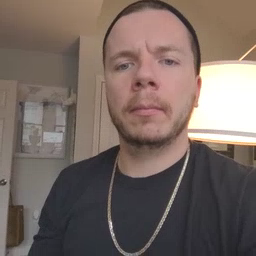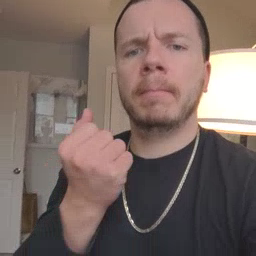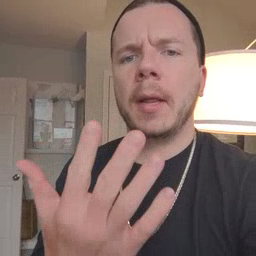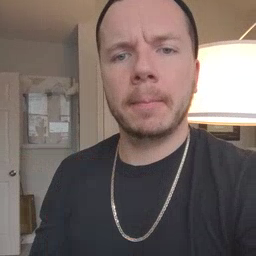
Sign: many